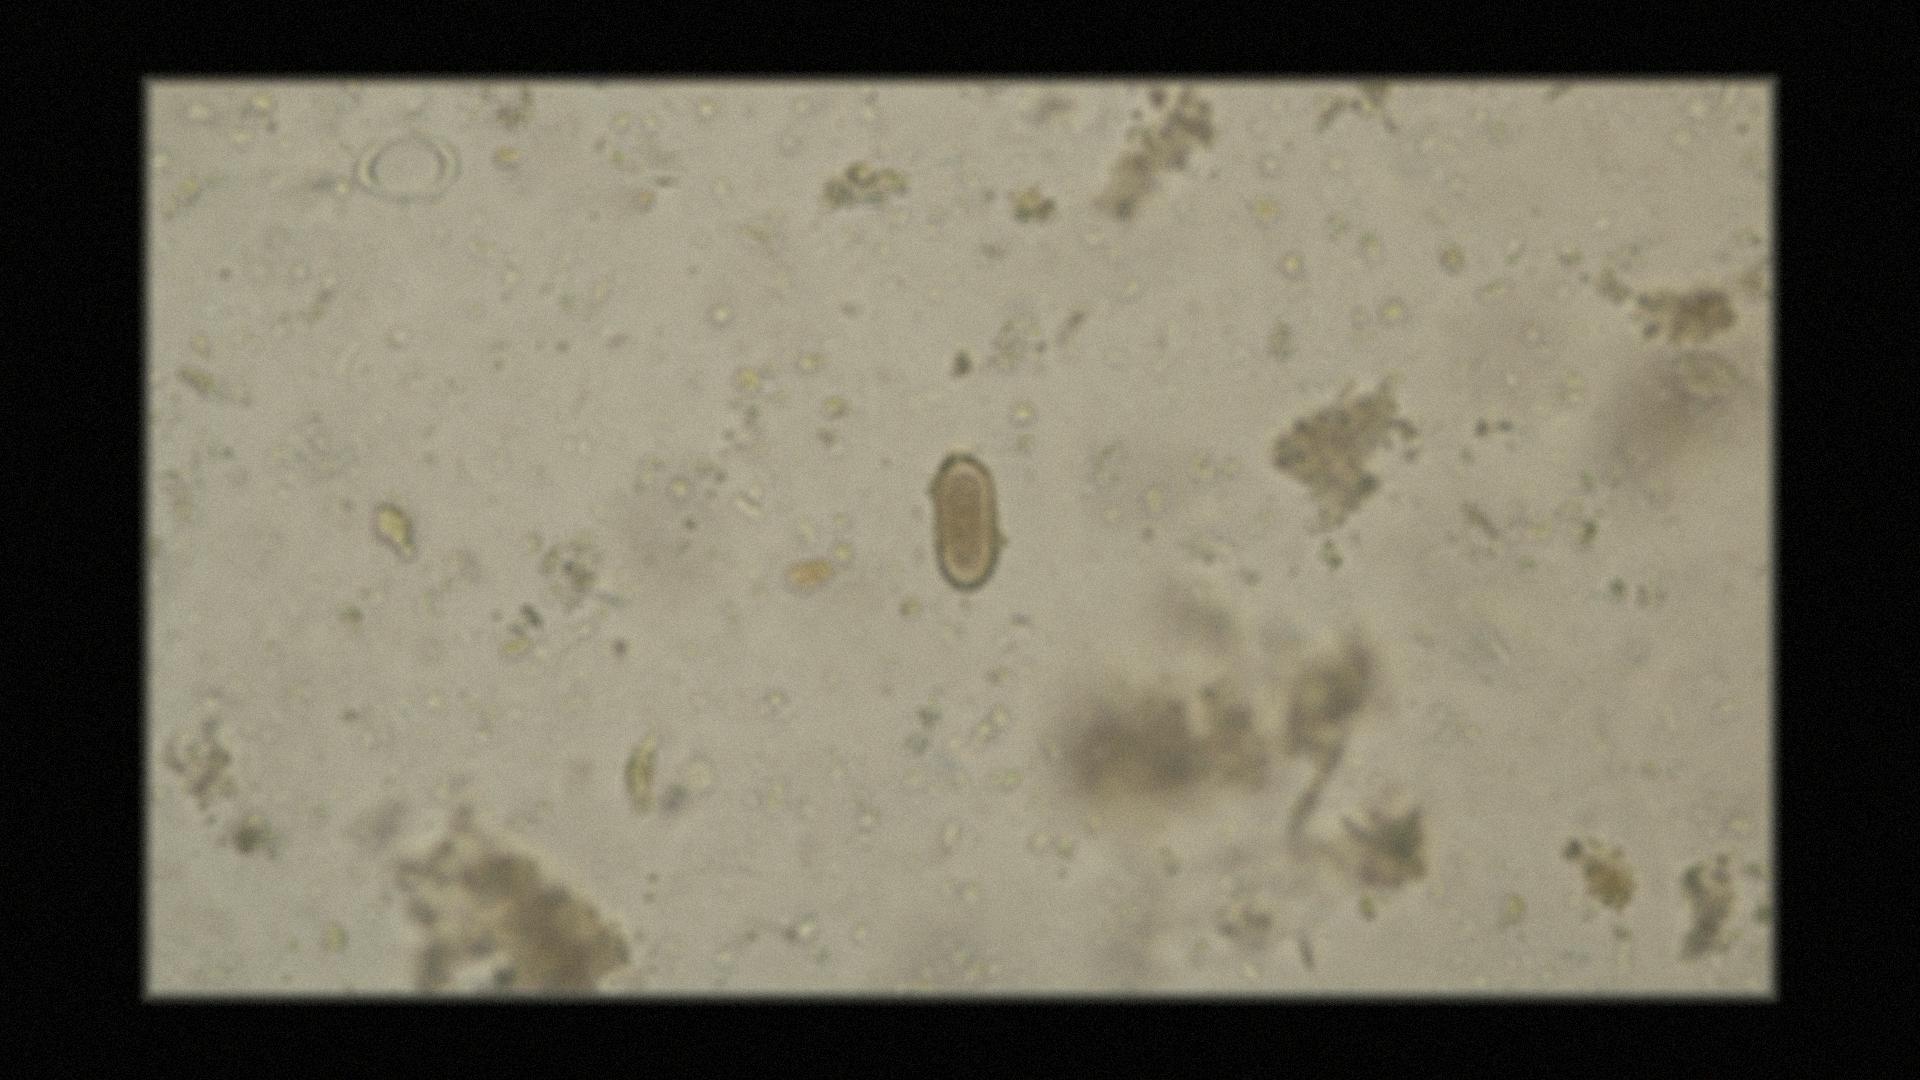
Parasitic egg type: Capillaria philippinensis